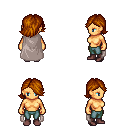
a pixel art fantasy rpg character, female body template, human, tanned skin, gray cape, teal pants, brunette swoop hairstyle, maroon shoes, four views (front, back, left, right), 2x2 character sprite sheet, small pixel art, hard edges, no anti-aliasing